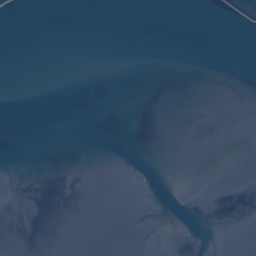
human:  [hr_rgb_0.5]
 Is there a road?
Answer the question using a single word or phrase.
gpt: yes

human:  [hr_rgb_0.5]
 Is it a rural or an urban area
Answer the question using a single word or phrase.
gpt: rural

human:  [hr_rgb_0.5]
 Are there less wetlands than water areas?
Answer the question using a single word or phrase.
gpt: no

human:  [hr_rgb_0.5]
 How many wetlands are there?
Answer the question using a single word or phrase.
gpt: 3

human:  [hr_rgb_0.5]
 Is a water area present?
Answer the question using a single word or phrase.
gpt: yes

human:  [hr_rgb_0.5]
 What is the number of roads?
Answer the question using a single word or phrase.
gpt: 1

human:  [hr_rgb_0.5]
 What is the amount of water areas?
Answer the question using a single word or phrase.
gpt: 3

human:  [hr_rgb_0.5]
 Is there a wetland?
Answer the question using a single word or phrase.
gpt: yes

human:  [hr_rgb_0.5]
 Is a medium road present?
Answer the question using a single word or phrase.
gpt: no

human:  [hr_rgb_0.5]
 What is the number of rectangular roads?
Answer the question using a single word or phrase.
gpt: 0

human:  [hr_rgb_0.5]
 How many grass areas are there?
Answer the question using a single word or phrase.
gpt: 2

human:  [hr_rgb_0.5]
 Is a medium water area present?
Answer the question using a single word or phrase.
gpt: no

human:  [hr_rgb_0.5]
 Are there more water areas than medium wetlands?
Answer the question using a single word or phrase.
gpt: yes

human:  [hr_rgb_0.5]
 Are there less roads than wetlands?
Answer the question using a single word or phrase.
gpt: yes

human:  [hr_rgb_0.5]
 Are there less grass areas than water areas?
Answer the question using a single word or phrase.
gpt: yes

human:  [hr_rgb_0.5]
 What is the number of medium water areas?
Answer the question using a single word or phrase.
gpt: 0

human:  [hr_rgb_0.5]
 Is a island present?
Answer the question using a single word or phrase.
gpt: yes

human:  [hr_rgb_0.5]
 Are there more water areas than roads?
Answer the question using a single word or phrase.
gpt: yes

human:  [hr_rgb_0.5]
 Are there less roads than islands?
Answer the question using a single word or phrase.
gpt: no

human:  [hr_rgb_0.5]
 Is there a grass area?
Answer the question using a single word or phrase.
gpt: yes

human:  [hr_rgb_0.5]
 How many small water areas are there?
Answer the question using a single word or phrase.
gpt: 0

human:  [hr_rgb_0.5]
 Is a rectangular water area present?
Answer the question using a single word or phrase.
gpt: no

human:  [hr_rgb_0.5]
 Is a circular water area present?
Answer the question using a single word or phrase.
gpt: no

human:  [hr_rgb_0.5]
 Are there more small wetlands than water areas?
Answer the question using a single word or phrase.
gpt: no

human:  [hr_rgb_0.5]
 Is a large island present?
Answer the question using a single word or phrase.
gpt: yes

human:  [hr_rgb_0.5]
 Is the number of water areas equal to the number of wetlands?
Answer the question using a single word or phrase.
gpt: yes

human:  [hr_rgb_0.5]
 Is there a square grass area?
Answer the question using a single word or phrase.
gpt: no

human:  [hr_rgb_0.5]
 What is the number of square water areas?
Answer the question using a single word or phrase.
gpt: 0

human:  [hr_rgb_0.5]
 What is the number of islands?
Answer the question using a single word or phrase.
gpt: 1

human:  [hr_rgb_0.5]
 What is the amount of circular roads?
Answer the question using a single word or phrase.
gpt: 0

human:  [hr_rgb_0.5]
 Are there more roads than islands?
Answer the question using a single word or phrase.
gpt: no

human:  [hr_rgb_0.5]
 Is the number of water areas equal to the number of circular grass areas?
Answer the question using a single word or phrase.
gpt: no

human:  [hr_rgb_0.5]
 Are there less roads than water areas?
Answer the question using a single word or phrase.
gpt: yes

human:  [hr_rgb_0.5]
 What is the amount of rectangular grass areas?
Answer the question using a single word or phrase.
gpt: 0

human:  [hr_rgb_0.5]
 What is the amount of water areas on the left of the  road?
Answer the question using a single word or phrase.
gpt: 0

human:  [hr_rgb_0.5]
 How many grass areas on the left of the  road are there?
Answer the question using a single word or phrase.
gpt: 0

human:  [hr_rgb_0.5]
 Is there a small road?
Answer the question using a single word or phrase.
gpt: yes

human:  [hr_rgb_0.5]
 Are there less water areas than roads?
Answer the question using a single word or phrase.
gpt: no

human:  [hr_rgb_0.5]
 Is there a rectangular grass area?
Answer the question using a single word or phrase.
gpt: no

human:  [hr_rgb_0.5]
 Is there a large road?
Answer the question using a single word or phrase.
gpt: no

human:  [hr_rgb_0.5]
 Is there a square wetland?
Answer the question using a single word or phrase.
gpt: no

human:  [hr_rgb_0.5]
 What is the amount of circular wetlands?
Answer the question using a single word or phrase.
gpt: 0

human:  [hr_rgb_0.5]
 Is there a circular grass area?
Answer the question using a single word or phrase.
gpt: no

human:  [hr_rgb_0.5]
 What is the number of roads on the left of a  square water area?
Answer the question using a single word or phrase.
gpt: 0

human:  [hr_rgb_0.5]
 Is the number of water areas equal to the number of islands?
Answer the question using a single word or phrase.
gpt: no

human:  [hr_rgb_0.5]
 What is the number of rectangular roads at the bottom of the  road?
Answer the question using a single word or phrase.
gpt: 0

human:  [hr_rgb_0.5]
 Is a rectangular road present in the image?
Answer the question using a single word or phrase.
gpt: no

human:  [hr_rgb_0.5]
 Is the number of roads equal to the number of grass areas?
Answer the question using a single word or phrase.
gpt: no

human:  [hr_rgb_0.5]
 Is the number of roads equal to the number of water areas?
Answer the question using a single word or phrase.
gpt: no

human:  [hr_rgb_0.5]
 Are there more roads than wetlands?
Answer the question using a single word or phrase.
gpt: no

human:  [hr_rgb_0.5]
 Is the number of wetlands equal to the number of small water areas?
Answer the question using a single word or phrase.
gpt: no

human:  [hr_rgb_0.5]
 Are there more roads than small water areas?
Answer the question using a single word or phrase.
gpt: yes

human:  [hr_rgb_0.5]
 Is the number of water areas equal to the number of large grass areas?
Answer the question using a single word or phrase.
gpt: no

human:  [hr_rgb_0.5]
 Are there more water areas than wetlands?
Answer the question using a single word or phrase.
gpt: no

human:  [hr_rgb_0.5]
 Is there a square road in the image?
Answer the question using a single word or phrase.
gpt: no

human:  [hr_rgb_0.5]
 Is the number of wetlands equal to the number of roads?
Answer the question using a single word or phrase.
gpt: no

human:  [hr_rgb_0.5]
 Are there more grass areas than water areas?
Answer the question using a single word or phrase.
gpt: no

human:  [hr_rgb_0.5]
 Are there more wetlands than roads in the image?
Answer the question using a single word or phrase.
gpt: yes

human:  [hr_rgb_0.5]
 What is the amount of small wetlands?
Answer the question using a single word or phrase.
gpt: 0

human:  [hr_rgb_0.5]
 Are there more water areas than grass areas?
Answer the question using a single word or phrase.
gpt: yes

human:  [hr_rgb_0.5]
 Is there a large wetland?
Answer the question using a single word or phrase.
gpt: yes

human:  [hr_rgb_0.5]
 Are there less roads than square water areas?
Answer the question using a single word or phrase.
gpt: no

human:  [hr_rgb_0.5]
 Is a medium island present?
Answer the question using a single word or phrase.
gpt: no

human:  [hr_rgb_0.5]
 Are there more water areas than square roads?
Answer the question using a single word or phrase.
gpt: yes